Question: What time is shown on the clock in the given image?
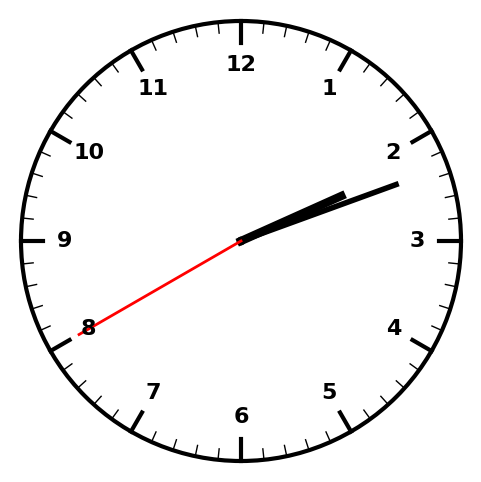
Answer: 02:11:40